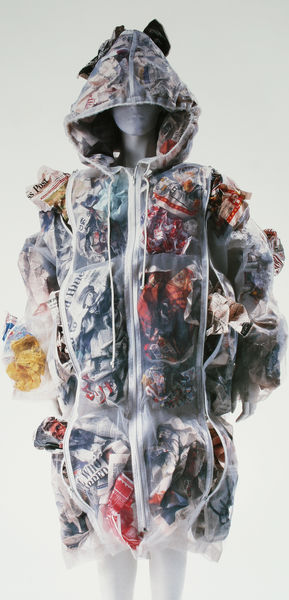
Titel: "Final Home"-Mantel
Künstler: Kosuke Tsumura
Standort: Kyoto (Japan)
Institution: Kyoto Costume Institute
Schlagwörter: schatten, weiß, gelb, bunt, grau, hell, kleid, rot, haube, mode, anzug, jacke, gesicht, kleidung, ärmel, kostüm, mantel, beine, japan, papier, farbe, plastik, foto, zeitung, puppe, photo, durchsichtig, kitsch, pullover, pulli, kaputze, kapuze, müll, unrat, plasik, reissverschluss, recycling, anorak, altpapier, kapuzenpulli, kapuzenpullover, pullovoer, recacling, regencape